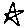
Label: star